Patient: sex F, age 58
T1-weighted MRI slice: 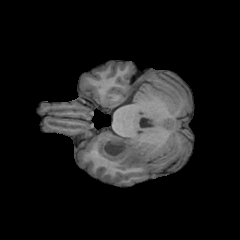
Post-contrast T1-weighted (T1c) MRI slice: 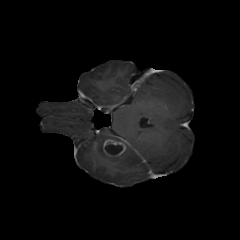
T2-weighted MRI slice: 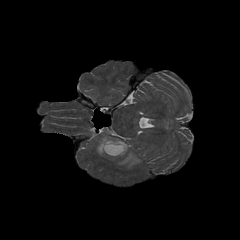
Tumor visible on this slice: yes
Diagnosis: Glioblastoma, IDH-wildtype
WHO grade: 4